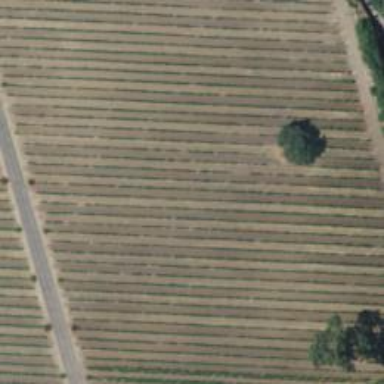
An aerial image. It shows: Vineyard with grape crops.